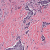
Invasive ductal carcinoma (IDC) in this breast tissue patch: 1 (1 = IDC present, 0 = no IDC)